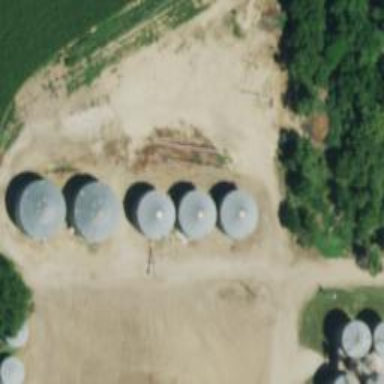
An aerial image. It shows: Silo.